Question: SQL Joins seem to always merge the data, but I need to create a report of distinct tables which share a column name. So for all values in one table, all the values of the other table will be blank and vice-versa. See attached
.
P.S. Still a novice - would really appreciate any help to word this question/title more properly.
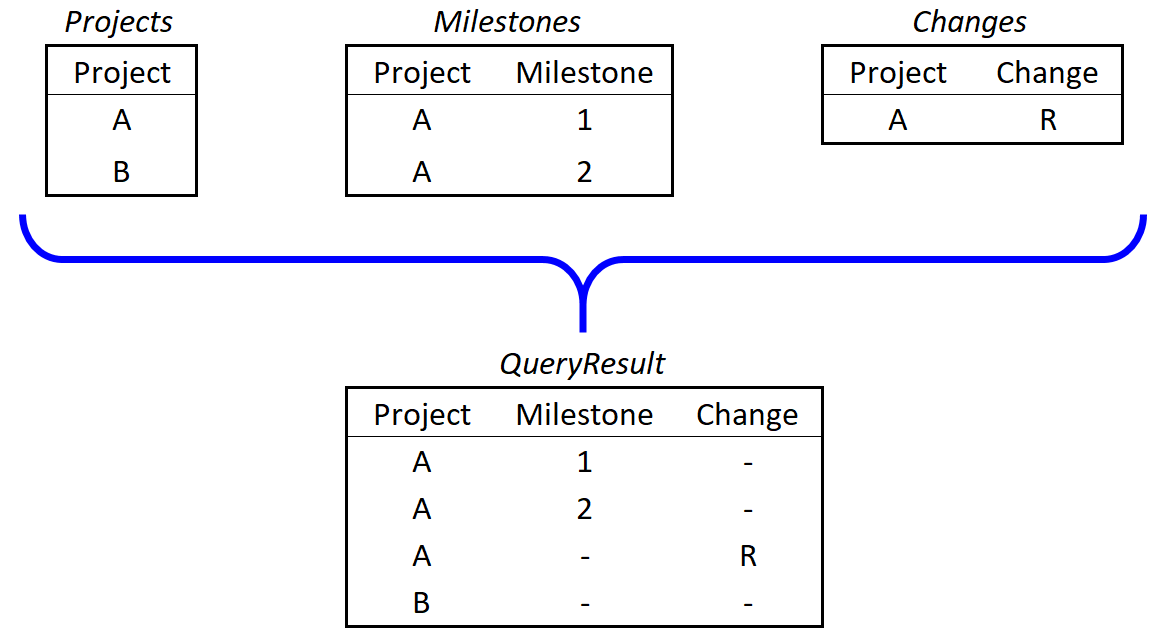
Answer: You are looking for a 'UNION ALL'
'''
select project, null as milestone, null as change
from projects
union all
select project, milestone, null as change
from milestones
union all
select project, null as milestone, change
from changes
'''
The difference between 'union' and 'union all' is that the latter does not remove duplicate rows in the output.